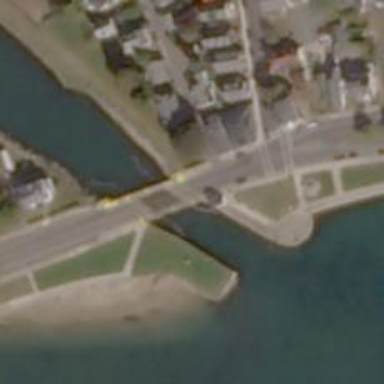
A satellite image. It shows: Secondary road crossing bascule bridge.